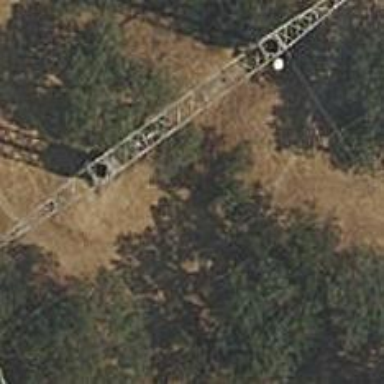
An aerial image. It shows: Lattice structured h-frame power tower.